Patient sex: M
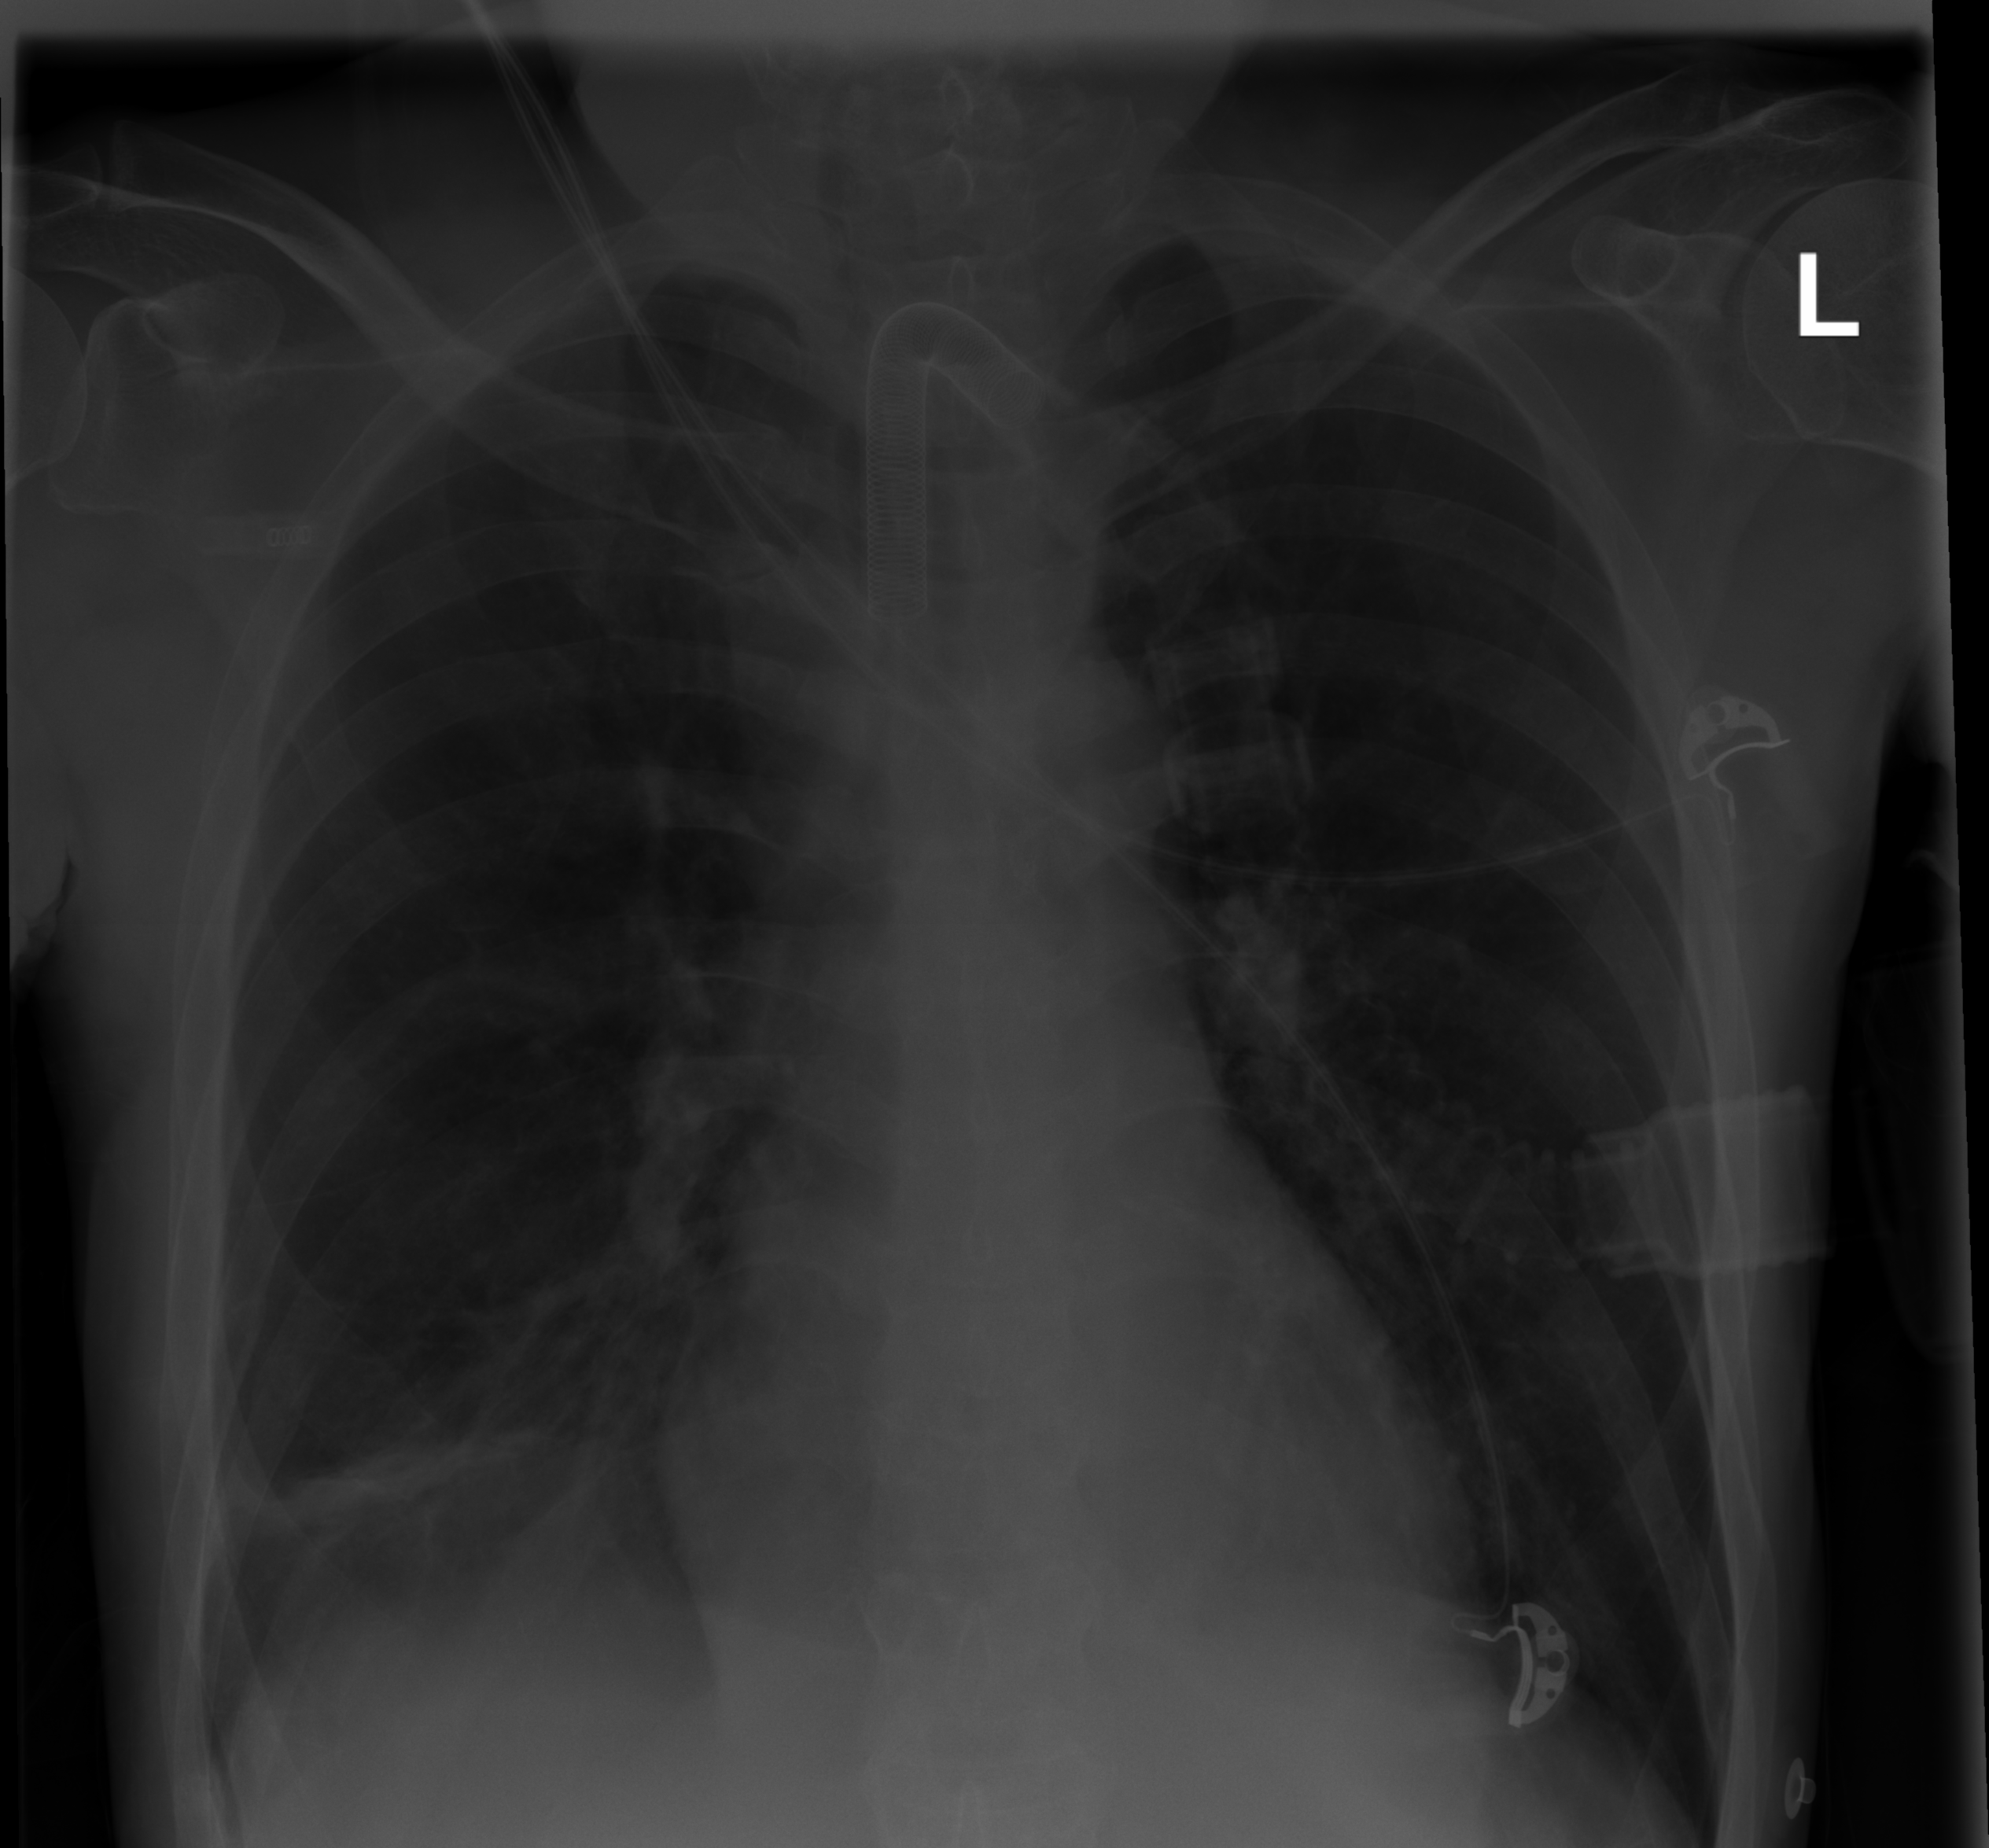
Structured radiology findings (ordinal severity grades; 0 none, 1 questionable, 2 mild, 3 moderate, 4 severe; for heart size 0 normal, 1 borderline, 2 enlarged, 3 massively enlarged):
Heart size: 0
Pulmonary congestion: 0
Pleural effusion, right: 0
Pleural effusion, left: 0
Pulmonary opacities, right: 0
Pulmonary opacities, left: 0
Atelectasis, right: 2
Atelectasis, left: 0